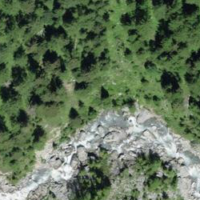
EUNIS habitat code: 23
Species observed at this site:
Epipactis atrorubens